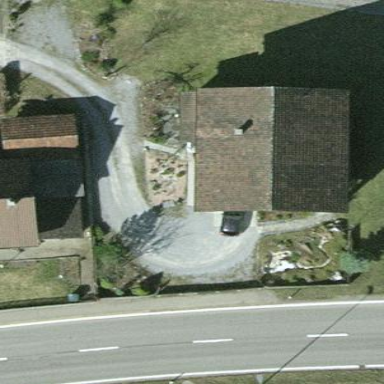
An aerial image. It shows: Detached building with gabled roof.